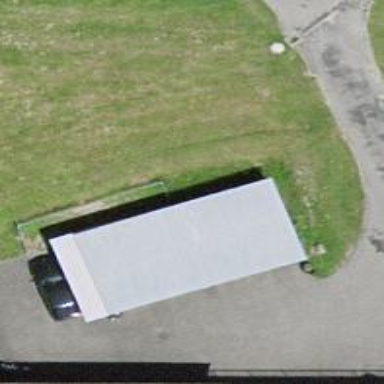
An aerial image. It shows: View of roof of building.